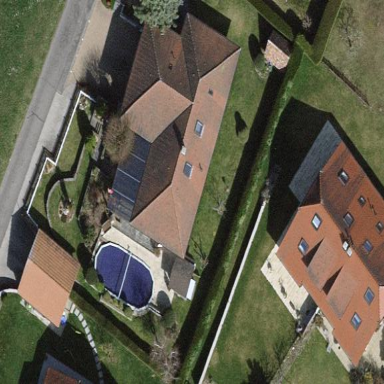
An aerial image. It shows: Simple house.